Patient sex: M
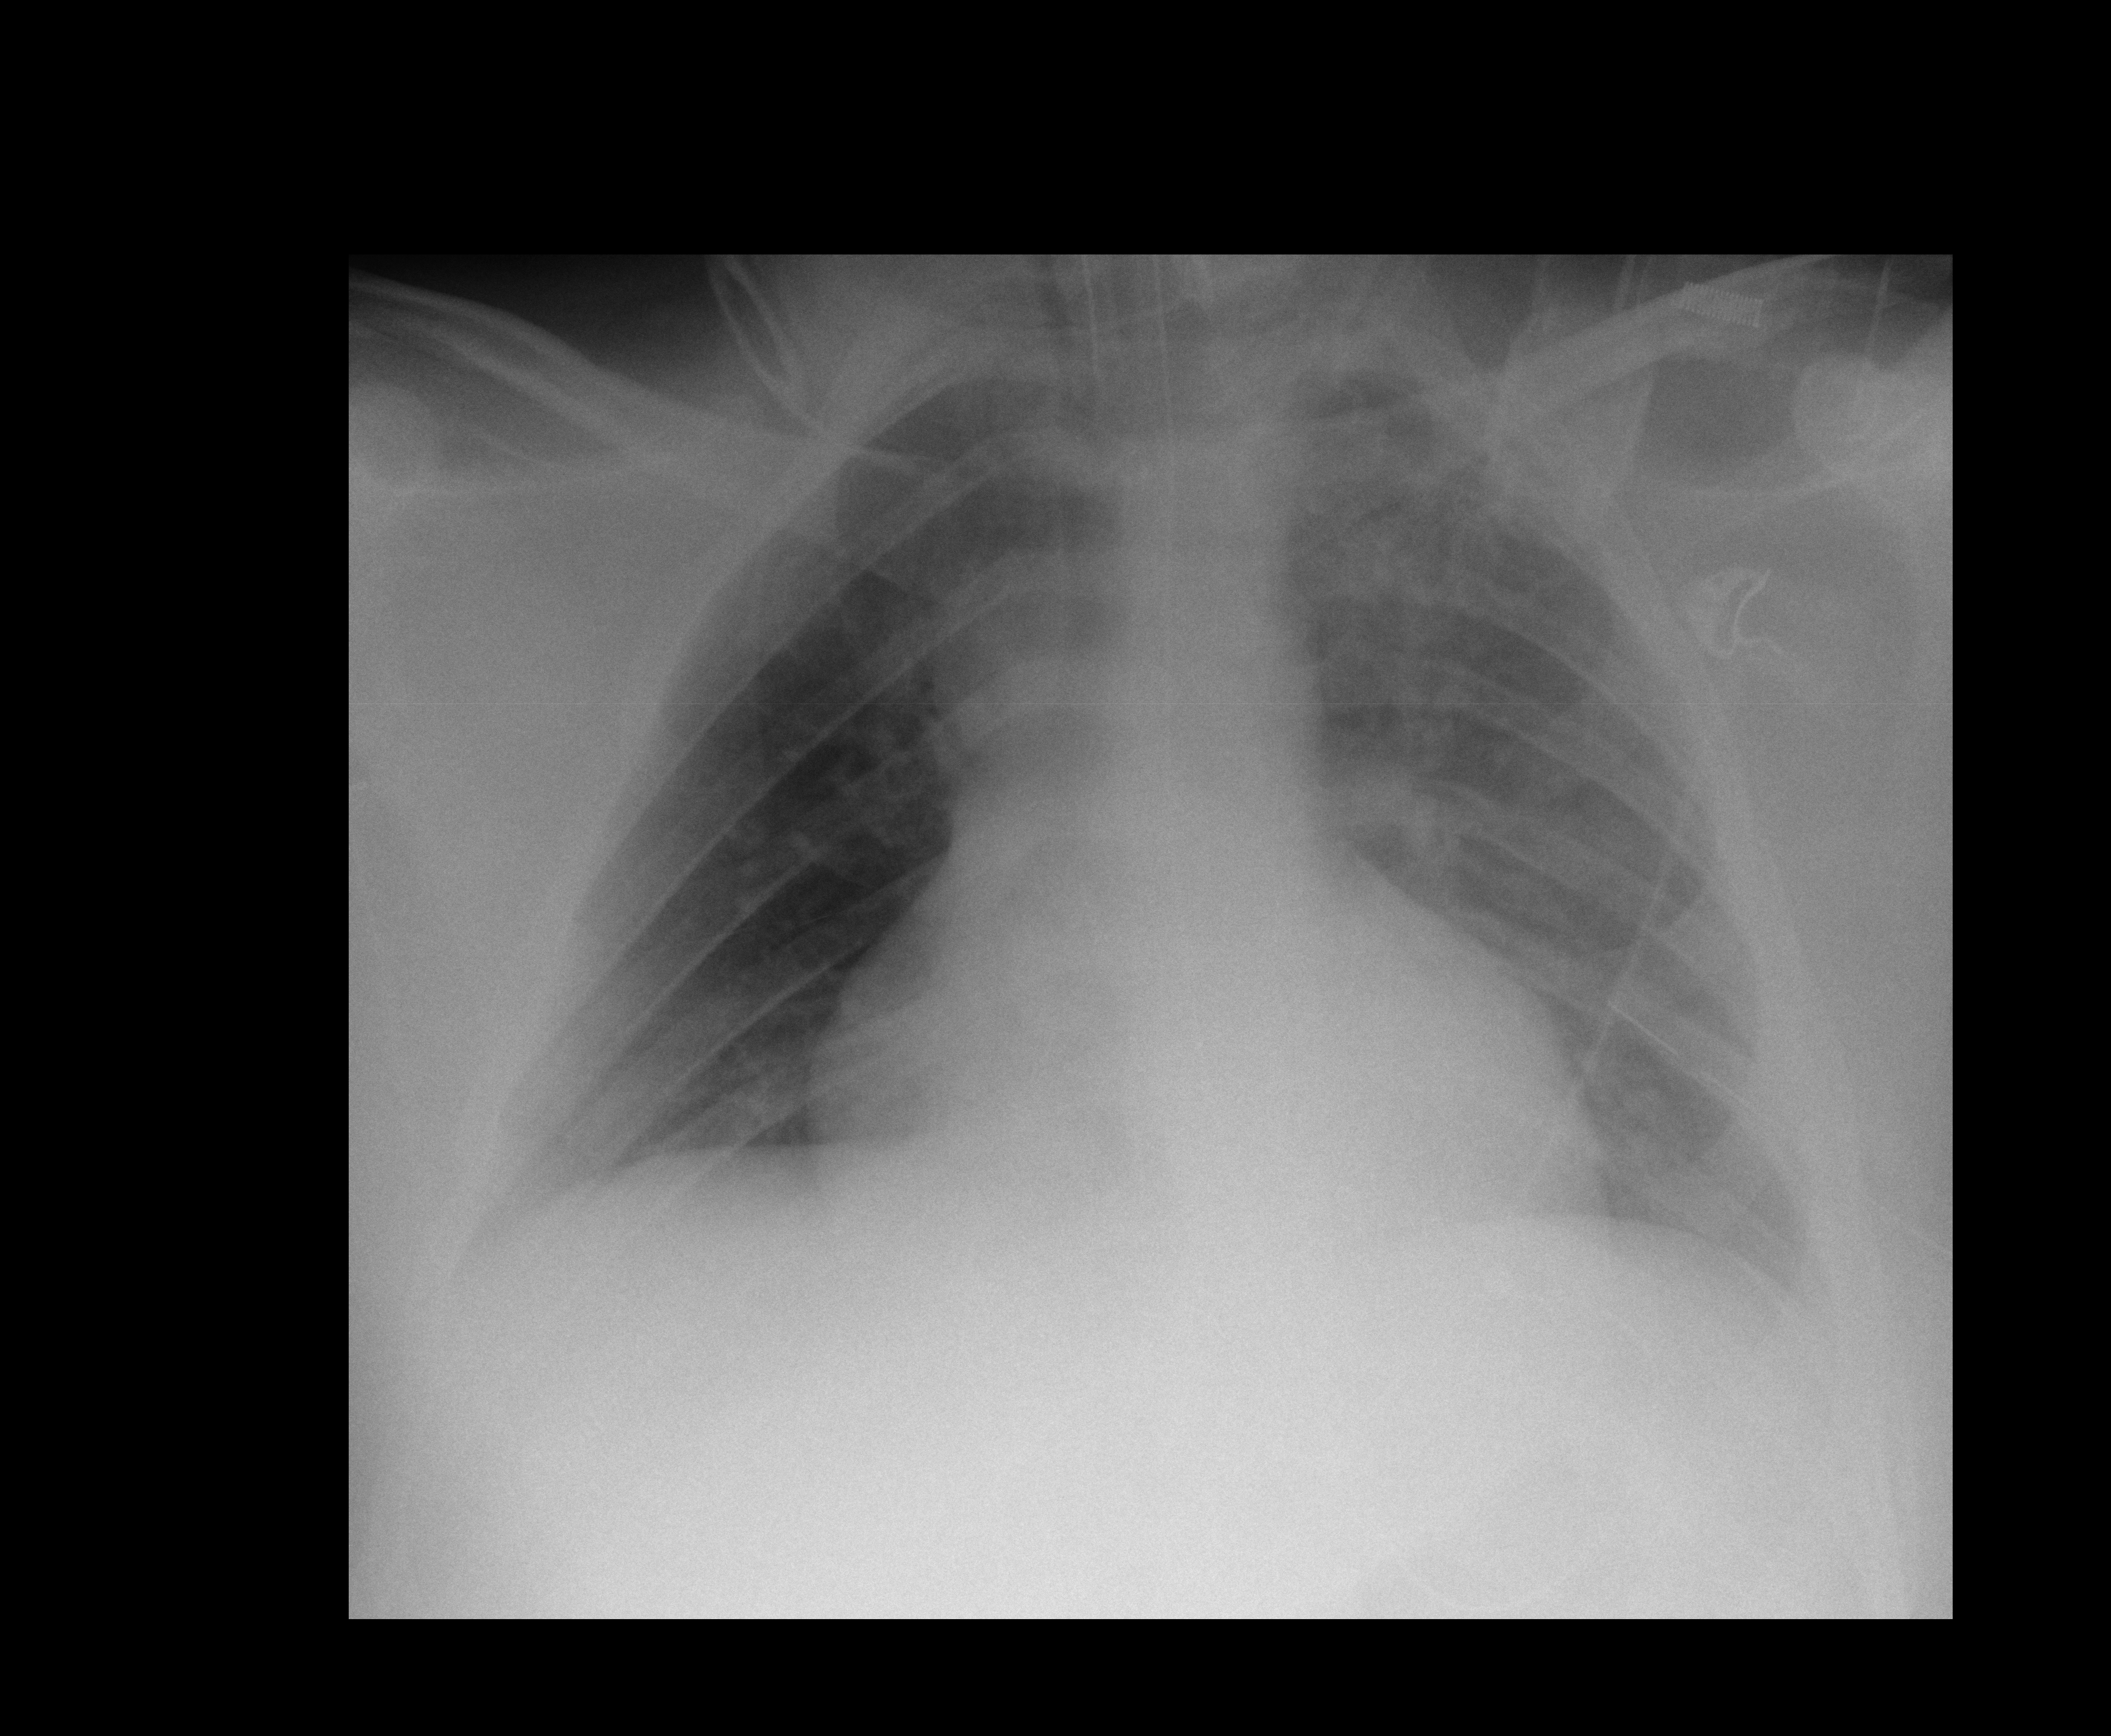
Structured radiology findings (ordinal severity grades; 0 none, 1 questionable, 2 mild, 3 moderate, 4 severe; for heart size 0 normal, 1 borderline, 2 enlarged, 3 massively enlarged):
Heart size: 2
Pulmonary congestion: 0
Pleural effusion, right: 0
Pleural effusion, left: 2
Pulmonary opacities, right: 0
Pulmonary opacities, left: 0
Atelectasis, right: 0
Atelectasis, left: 0